Interaction volume radius: 5 \u00c5
Interaction volume height: 10 \u00c5
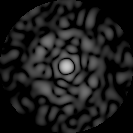
Disorder parameter: 0.8504